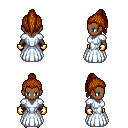
a pixel art fantasy rpg character, female body template, human, dark skin, underdress, red pants, brunette long topknot hairstyle, gold gloves, metal boots, four views (front, back, left, right), 2x2 character sprite sheet, small pixel art, hard edges, no anti-aliasing